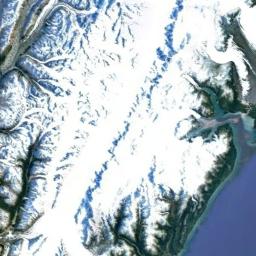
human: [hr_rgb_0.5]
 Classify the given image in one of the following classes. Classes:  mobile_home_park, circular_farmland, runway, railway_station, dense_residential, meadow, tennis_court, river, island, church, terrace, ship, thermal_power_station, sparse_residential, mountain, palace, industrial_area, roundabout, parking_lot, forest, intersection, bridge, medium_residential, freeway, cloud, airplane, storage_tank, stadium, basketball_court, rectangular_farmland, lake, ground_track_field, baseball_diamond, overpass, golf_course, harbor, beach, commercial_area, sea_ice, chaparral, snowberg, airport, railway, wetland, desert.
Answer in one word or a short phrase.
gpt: snowberg